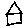
Label: house